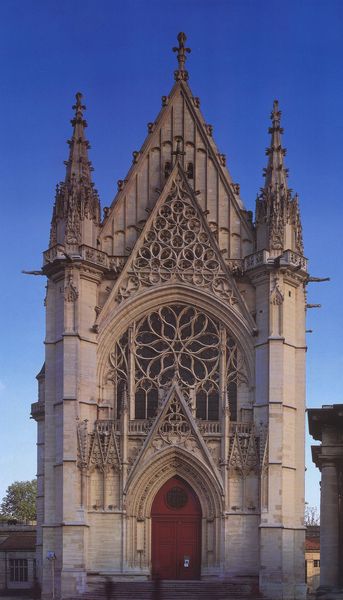
Titel: Château de Vincennes (Kapelle/Westfassade)
Standort: Paris
Institution: Château de Vincennes
Schlagwörter: baum, blau, himmel, weiß, grün, blume, braun, fenster, frankreich, glas, licht, paris, pfeiler, tür, dach, haus, rose, rot, ornament, architektur, barock, stein, brüstung, kirche, gotik, turm, schiff, bogen, fassade, zwei, giebel, backstein, türe, treppe, spitz, symmetrie, ornamente, verzierung, stufen, tor, zinnen, anbau, foto, fotografie, photographie, eingang, krabbe, kreuz, türmchen, türme, balustrade, dom, mauerwerk, architrav, kathedrale, photo, portal, gesims, sandstein, farbfoto, gotisch, rosenfenster, rosette, spitzbogen, spitzbögen, zwerggalerie, eckpfeiler, struktur, romanik, kapelle, filigran, ornamentik, gothik, aufnahme, bau, wasserspeier, englisch, rosetten, masswerk, archivolte, holztor, tympanon, fensterrose, fialen, baluster, krabben, rossette, kreuzblume, denis, dreipass, wimperg, wimperge, spätgotik, digitalisiert, saint denis, eisenbeschläge, gewändeportal, liecht, st denis, fischaugen, neugothik, seitentürme, b, ürme, skirche, krappen, ddach, gothig, gsfg, gyfg, fsgs, fgf, gehdom, spitzportal, gotik kirchenportal